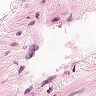
Metastatic tissue present: no